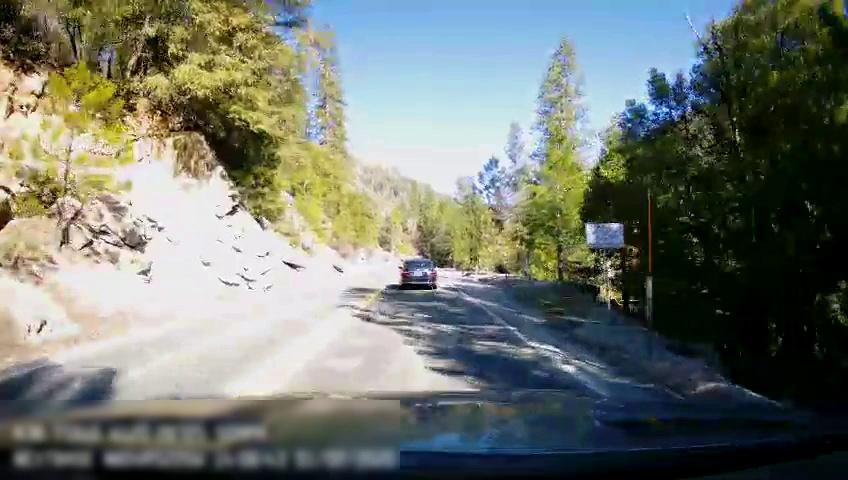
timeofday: Day
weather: Sunny
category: Drivable Space
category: Vehicles | Car
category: Lanes | Opposite Lane
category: Lanes | Current Lane
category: Traffic | Signs